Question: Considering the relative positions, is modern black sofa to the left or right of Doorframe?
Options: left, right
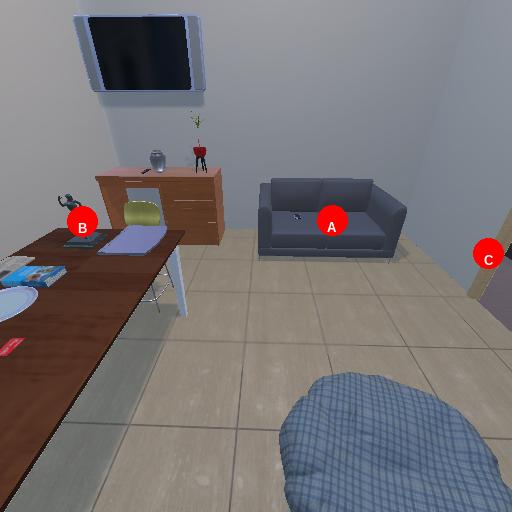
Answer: left